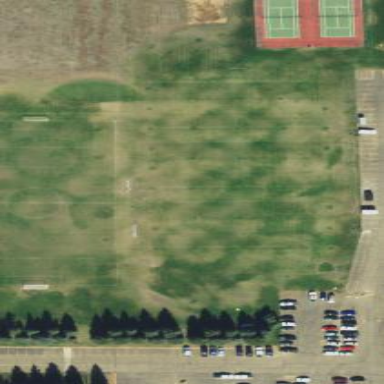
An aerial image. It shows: American football pitch for leisure and sport activities.